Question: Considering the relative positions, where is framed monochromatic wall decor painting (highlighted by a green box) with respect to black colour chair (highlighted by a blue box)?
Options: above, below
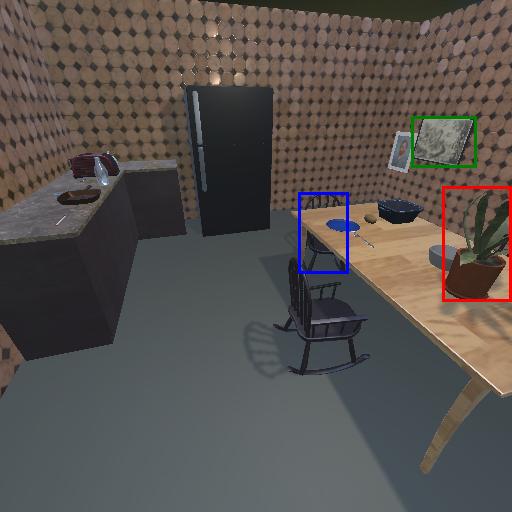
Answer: above